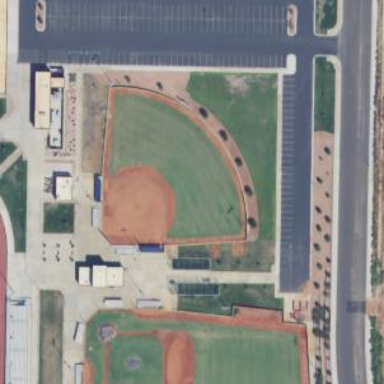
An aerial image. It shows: Softball pitch for leisure sports.